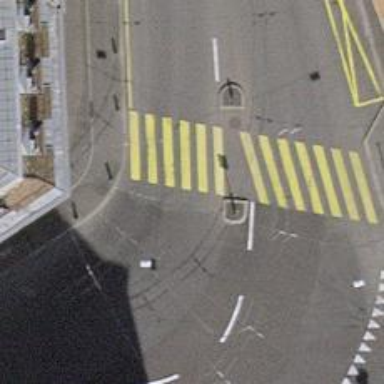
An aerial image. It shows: Uncontrolled crossing with central island on the road.